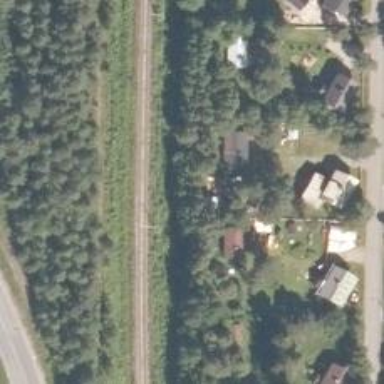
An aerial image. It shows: Railway with continuous electrified contact lines.